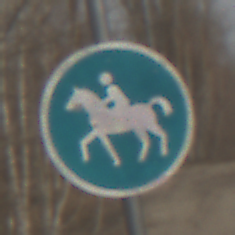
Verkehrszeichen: Reitweg
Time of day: MorningAfternoon
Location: Outdoor (Nature)
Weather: PartlyCloudy
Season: Winter
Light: Natural